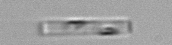
Label: Leptocylindrus